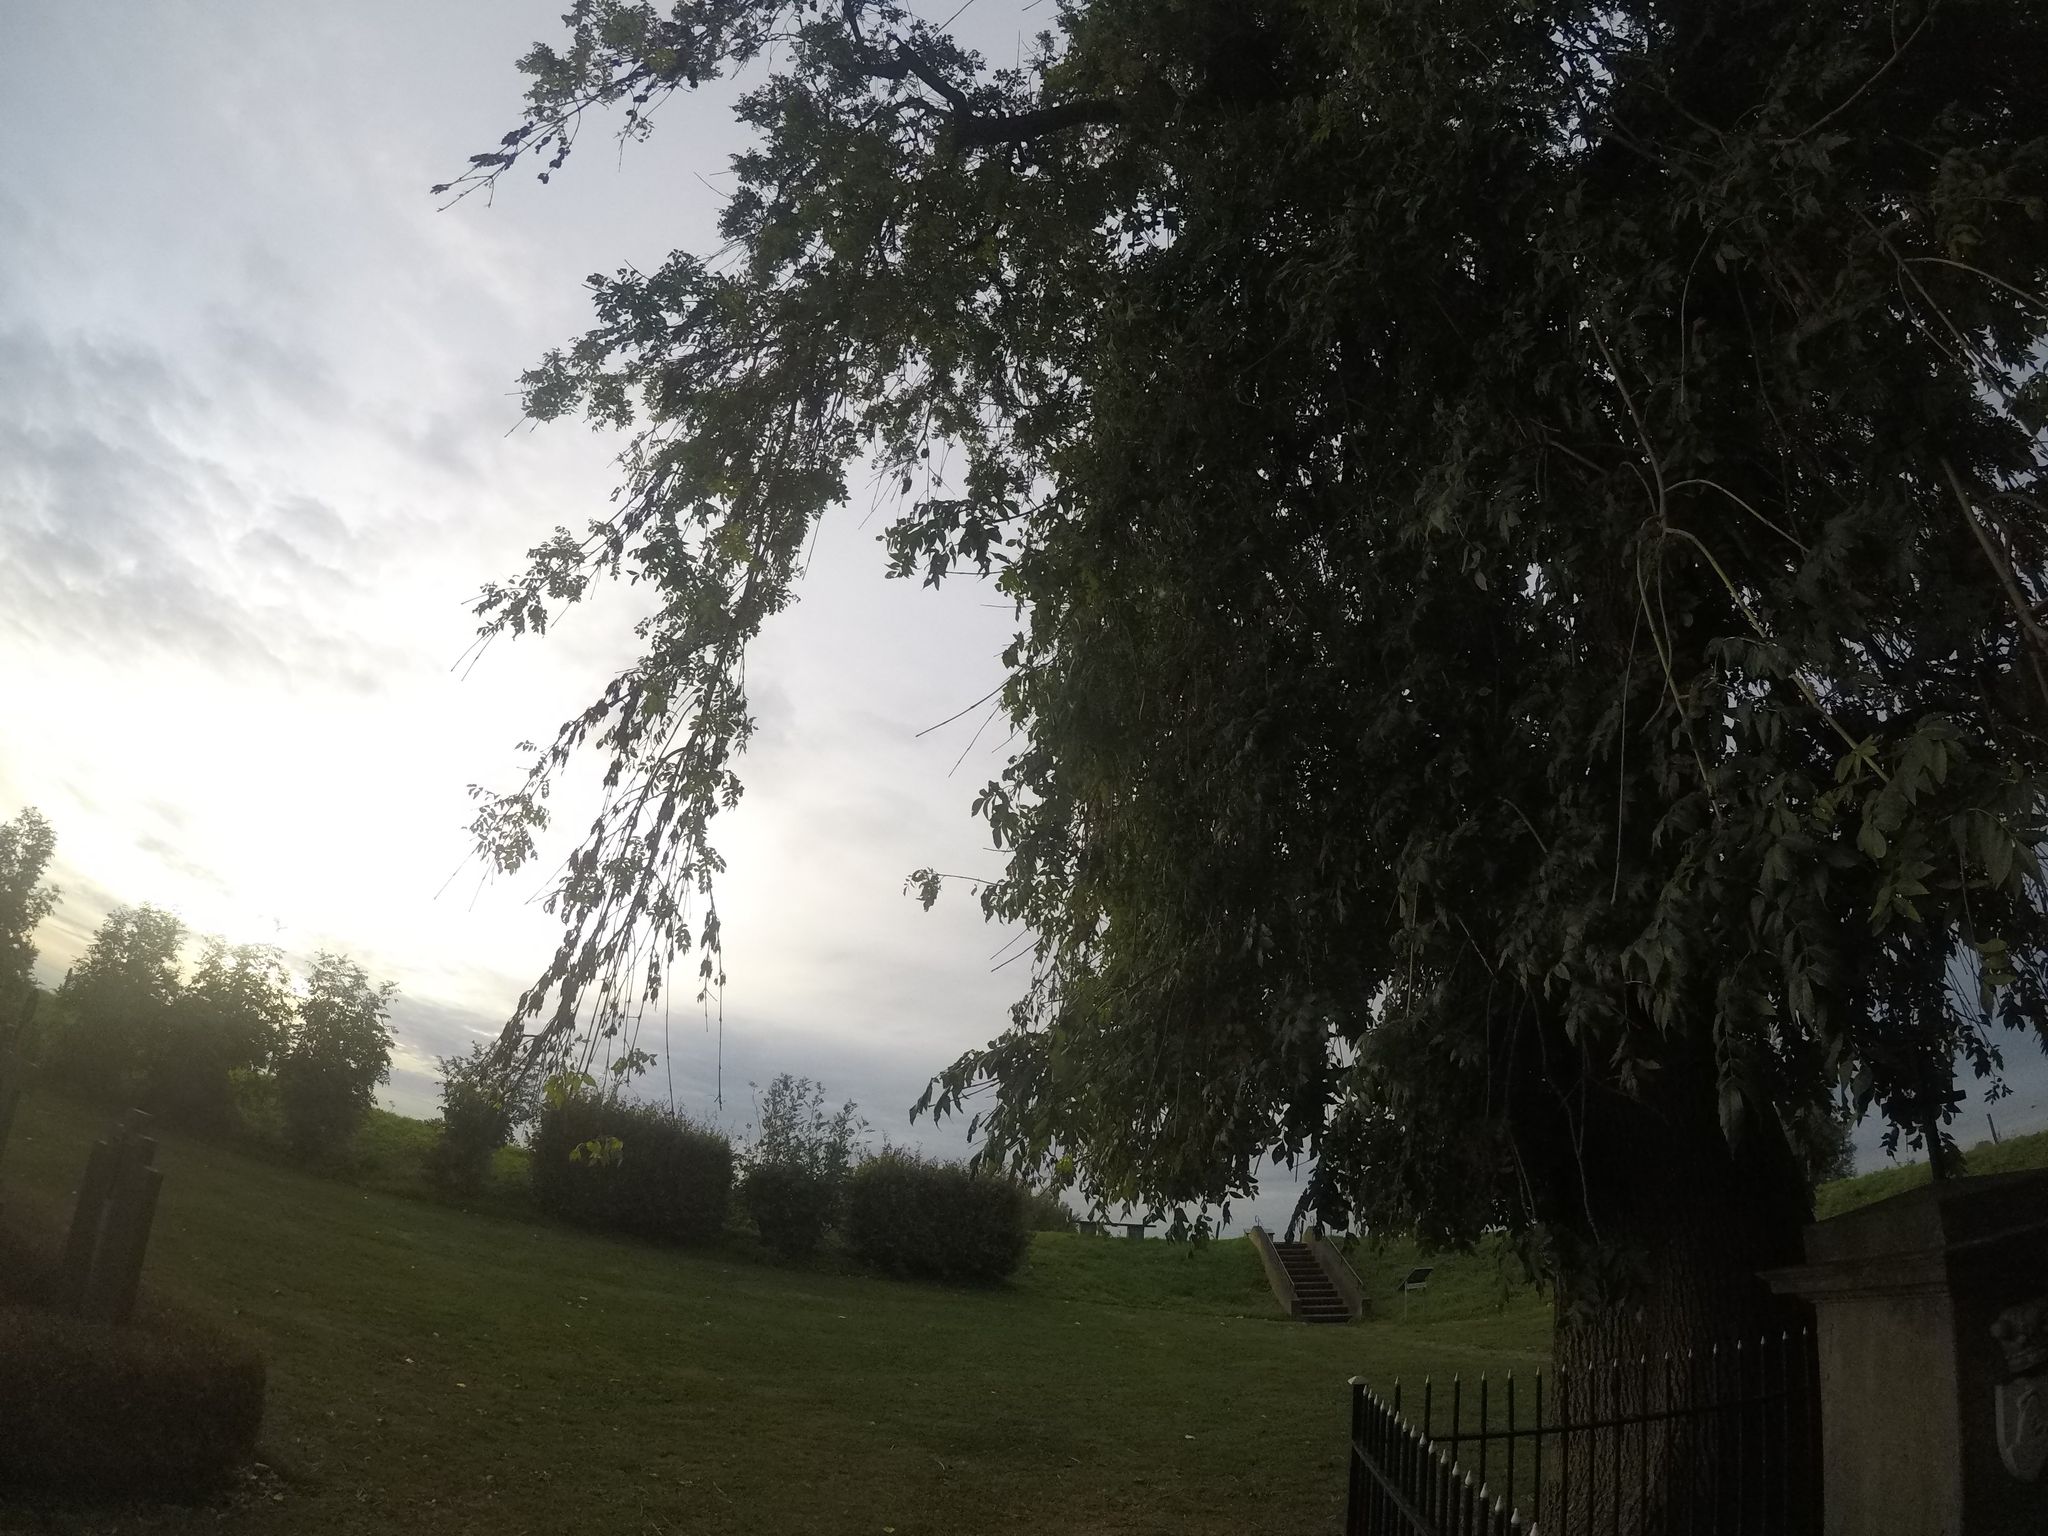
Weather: clear
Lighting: day
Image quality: good
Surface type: walking surface
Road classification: steps, residential, footway
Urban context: suburban or peri-urban
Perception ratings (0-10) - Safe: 5.42, Lively: 1.47, Beautiful: 7.23, Boring: 3.58, Depressing: 4.6, Wealthy: 6.78